Question: I have the document structured as shown
I would like to get a collection of moduleDataItems which has version say more than 0.
This is my attempt :
'''
Query qu = Query.query(Criteria.where("appKey")
.is("MOCK_APP").and("modules._id")
.is("APP_1_MOD_1")
.and("modules.moduleDataItems.version")
.gt(0));
List<DataItem> dList = mongoTemplate.find(qu,
DataItem.class,
ApplicationConstants.MONGO_APPLICATION_COLLECTION_NAME);
'''
I m pretty sure I'm not doing the right thing. I do not get any DataItem in the result.
The classes represent the json structure.
Any help is appreciated.
Thanks
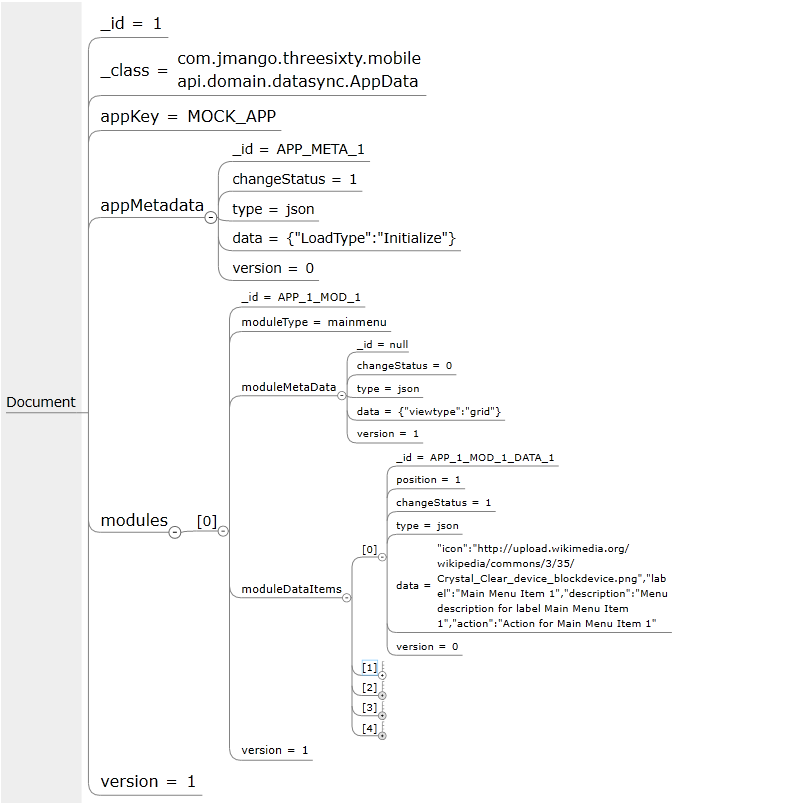
Answer: Finally solved it using this -
'''
DBObject unwindParam = new BasicDBObject("$unwind","$dataItems");
DBObject matchParam = new BasicDBObject("$match",
new BasicDBObject("dataItems.version",
new BasicDBObject("$gt",requestedModule.getVersion())));
DBObject fields = new BasicDBObject("dataItems", 1);
DBObject projectParam = new BasicDBObject("$project", fields);
AggregationOutput output = mongoTemplate.getCollection(
"appModules").aggregate(
unwindParam, matchParam,projectParam);
CommandResult updatedData = output.getCommandResult();
BasicDBList resList = (BasicDBList) updatedData.get("result");
'''